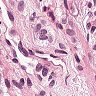
Metastatic tissue present: yes